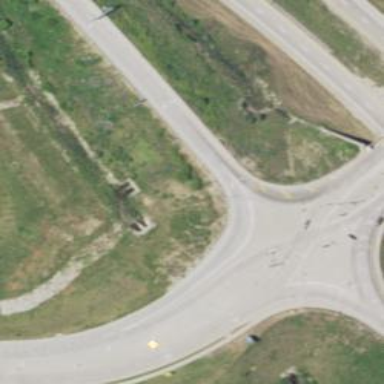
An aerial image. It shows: Motorway link at diverging diamond interchange (DDI) junction.